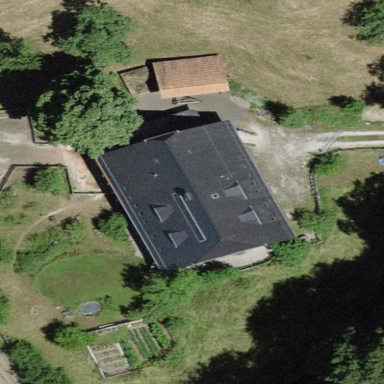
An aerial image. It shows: Farm building.